Question: I have a class lib and I referenced it to another windows project. I added its namespace to my Form.cs ('using SaglikNetClassLib;'). they are seem unknown when I want to access to classes. I can see their properties and methods. But the complier says "Error 7 The type or namespace name 'SaglikNetClassLib' could not be found (are you missing a using directive or an assembly reference?), Do you have any suggestion?
KR,
Cagin

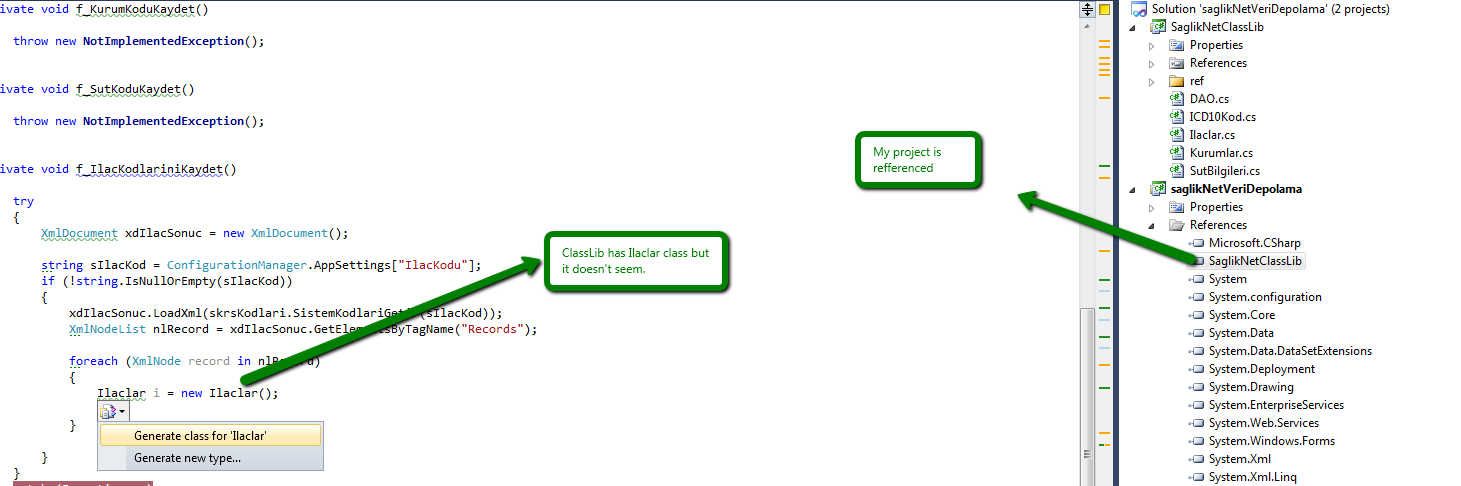
Answer: Are you targeting the .net Client Framework? Visual Studio let's you add references to incompatible assemblies, but then gives exactly that error.
Check your project settings to make sure you're targeting the full .net framework.
Also, check that the Ilalcar class is public and not internal (which is the default if it's only declared as class without any modifier)